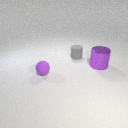
small purple rubber sphere to the left of small gray rubber cylinder